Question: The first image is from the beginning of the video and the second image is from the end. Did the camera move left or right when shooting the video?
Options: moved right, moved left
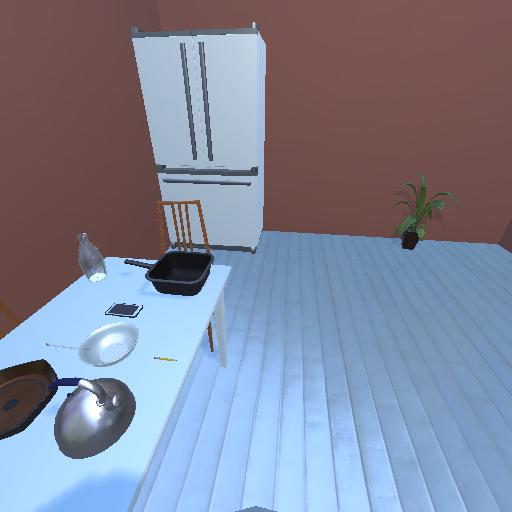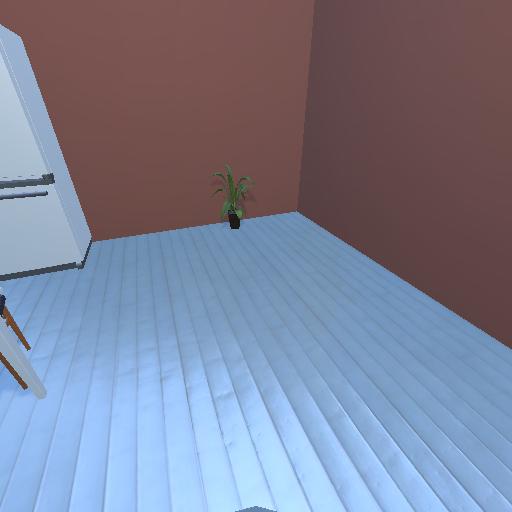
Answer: moved right